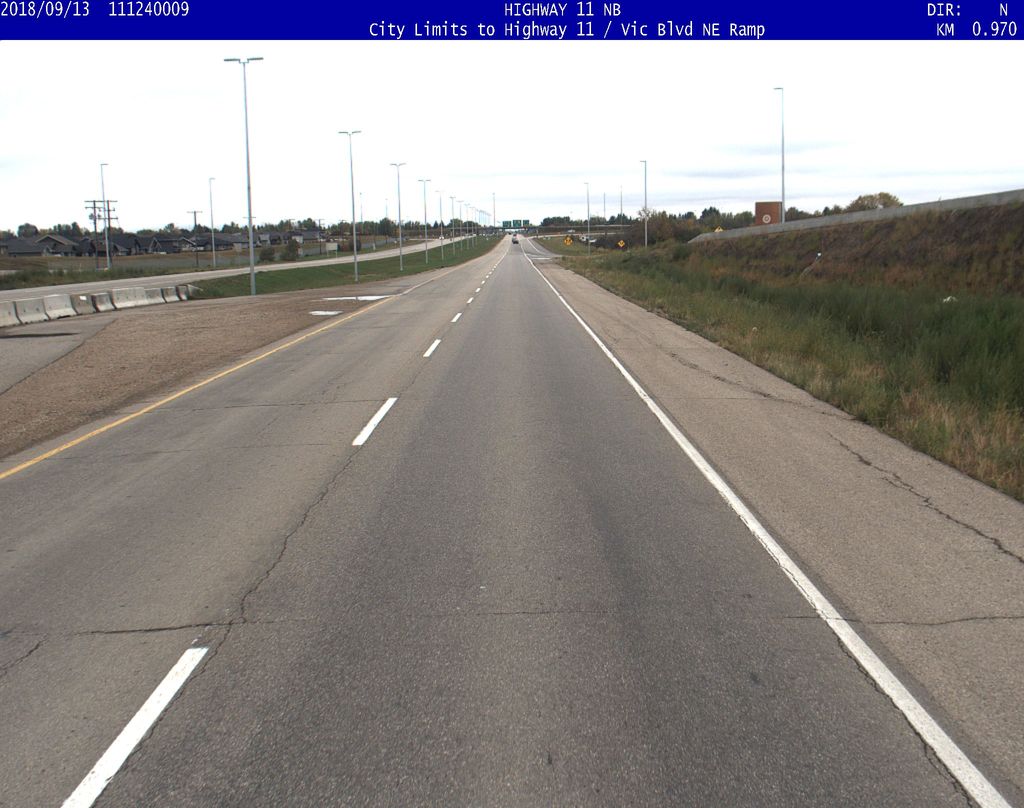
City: saskatoon